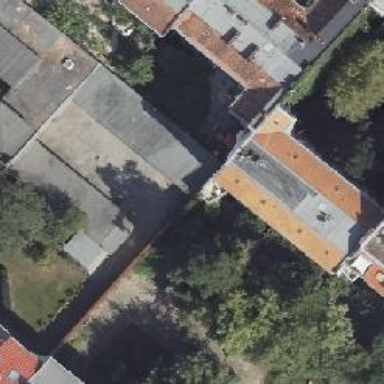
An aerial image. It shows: Group of garages.